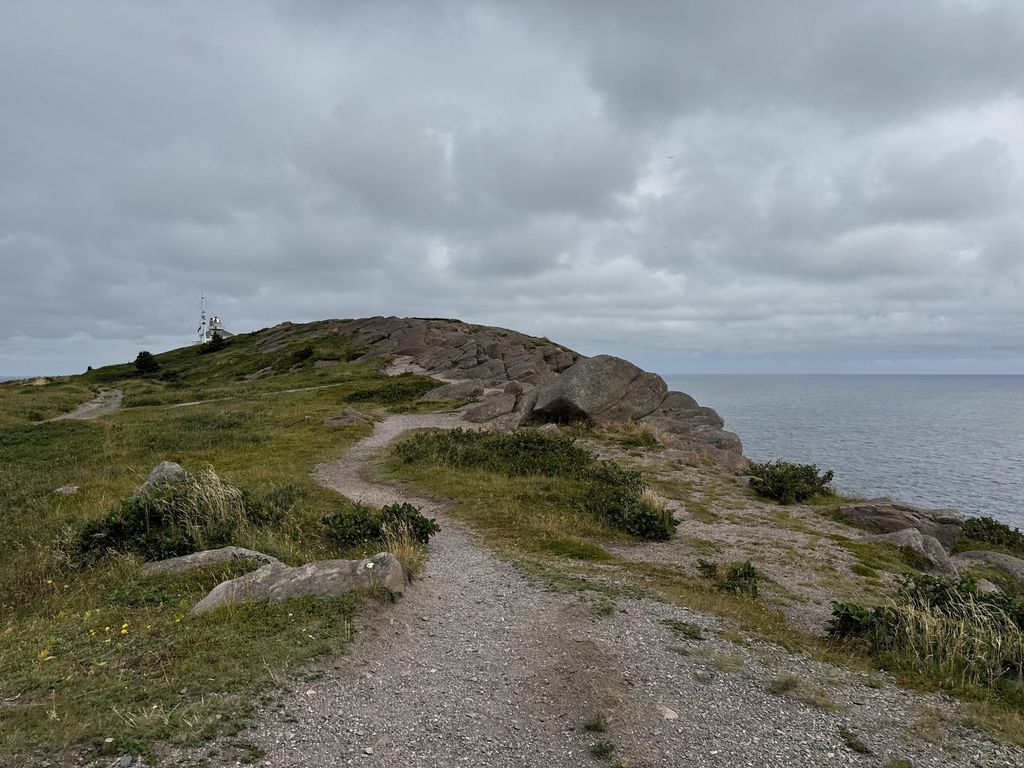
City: st_johns